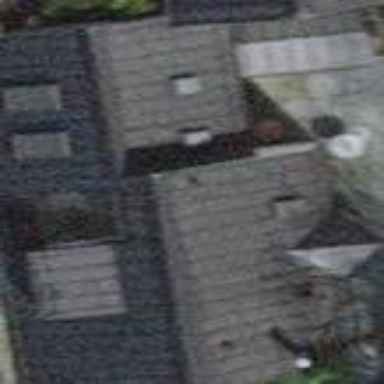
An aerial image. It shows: Image showing building with apartments.